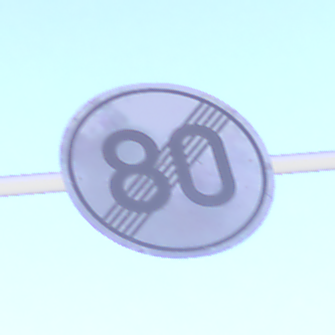
Verkehrszeichen: EndeGeschwindigkeit80
Umgebung: Outdoor, Nature
Tageszeit: SunriseSunset
Wetter: Clear
Licht: Natural
Jahreszeit: NotSpecified
Kontrast: HighContrast